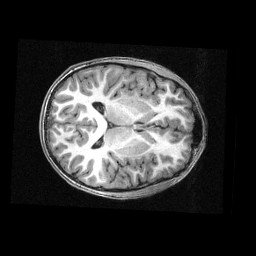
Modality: T1w
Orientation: axial
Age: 11
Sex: male
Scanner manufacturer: siemens
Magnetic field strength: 3 T
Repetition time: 2.3 s
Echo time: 0.00336 s